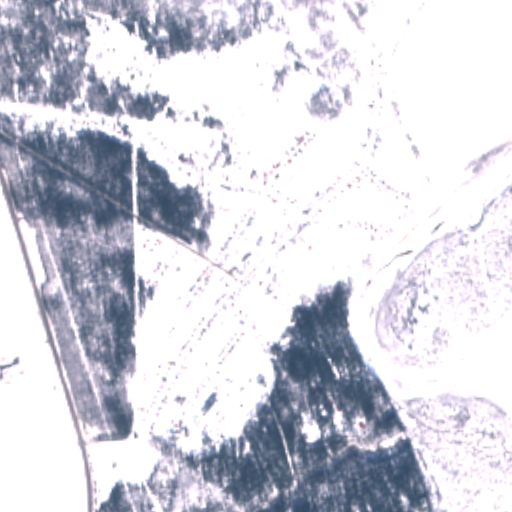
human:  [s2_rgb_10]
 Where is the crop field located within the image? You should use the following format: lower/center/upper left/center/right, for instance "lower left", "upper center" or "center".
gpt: The crop field is located in the left of the image.
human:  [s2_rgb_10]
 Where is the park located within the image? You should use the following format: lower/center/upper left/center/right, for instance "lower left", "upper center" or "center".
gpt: The park is located in the lower center of the image.
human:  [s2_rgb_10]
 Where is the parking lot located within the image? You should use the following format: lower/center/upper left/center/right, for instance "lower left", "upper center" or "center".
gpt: The parking lot is located in the lower center of the image.
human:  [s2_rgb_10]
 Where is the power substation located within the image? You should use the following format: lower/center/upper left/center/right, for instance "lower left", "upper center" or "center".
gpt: The power substation is located in the upper center of the image.
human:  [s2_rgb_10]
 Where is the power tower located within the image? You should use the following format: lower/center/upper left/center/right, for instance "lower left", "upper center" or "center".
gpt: The power tower is located in the upper left of the image.
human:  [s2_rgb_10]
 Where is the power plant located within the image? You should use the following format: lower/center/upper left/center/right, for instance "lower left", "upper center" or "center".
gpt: There is no power plant in the image.